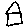
Label: house